Interaction volume radius: 5 \u00c5
Interaction volume height: 30 \u00c5
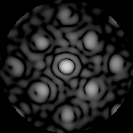
Disorder parameter: 0.3828